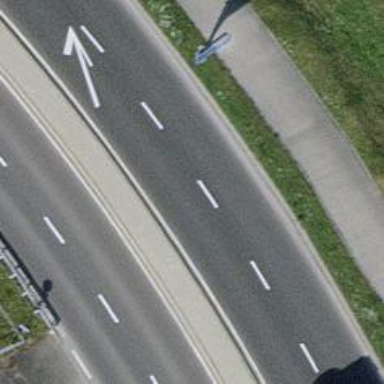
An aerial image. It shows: Secondary road with separate asphalt sidewalks.